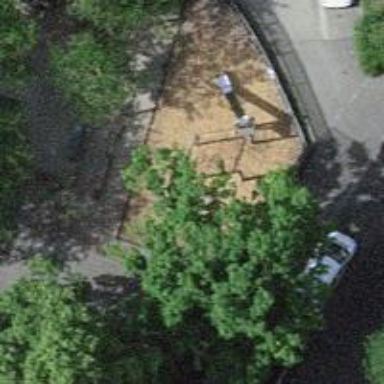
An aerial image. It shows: Playground structure.